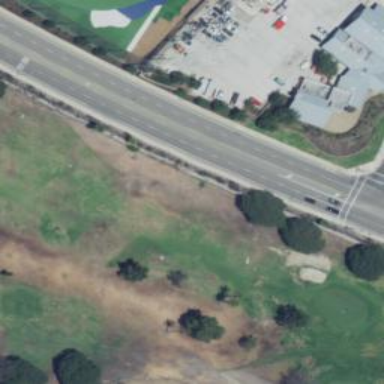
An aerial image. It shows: Golf rough area.